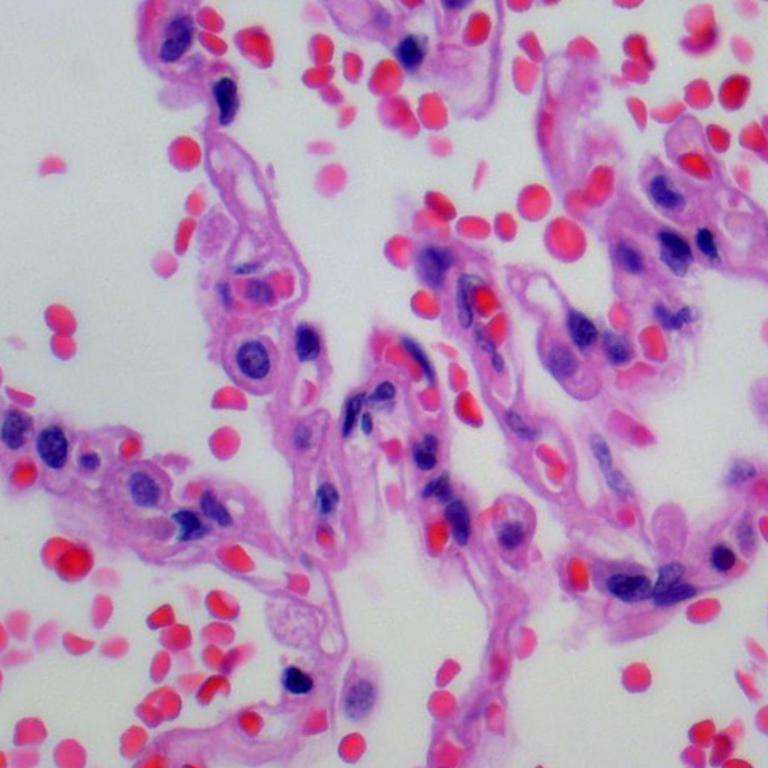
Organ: lung
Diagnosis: benign